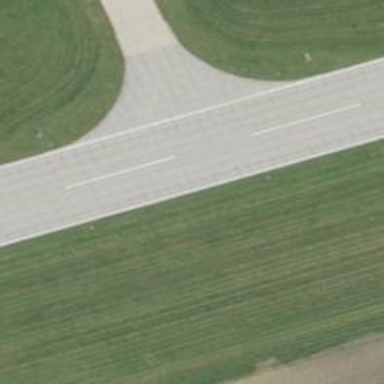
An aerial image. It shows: Runway surface made of asphalt at airport.